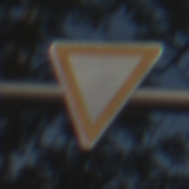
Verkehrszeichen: VorfahrtGewaehren
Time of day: Midday
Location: Outdoor (Suburban)
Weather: Clear
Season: NotSpecified
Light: Natural